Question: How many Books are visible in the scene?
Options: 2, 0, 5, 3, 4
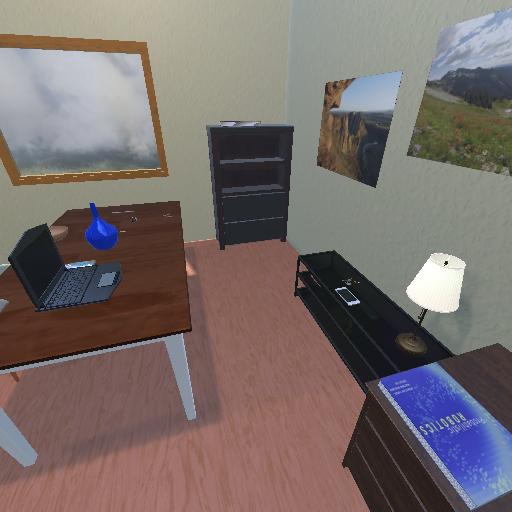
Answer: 2